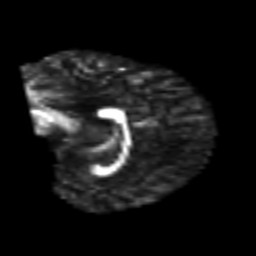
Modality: FA
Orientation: sagittal
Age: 25
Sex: male
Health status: healthy